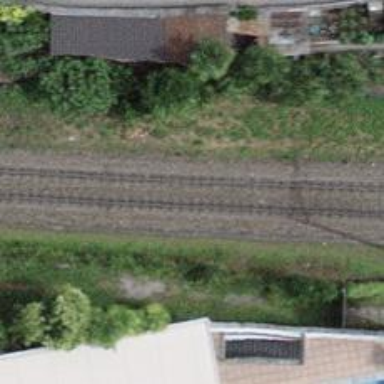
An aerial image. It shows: Single-track electrified railway with contact line.